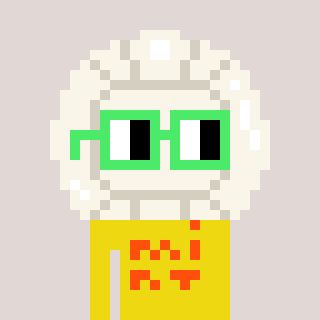
a pixel art character with square light green glasses, a volleyball-shaped head and a yellow-colored body on a warm background